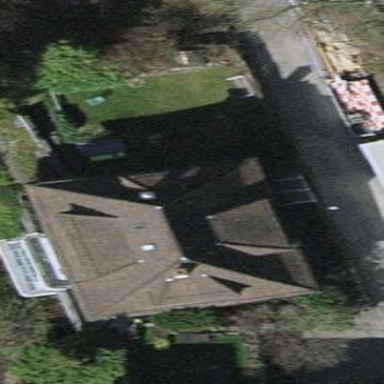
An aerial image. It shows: Simple and straightforward house.